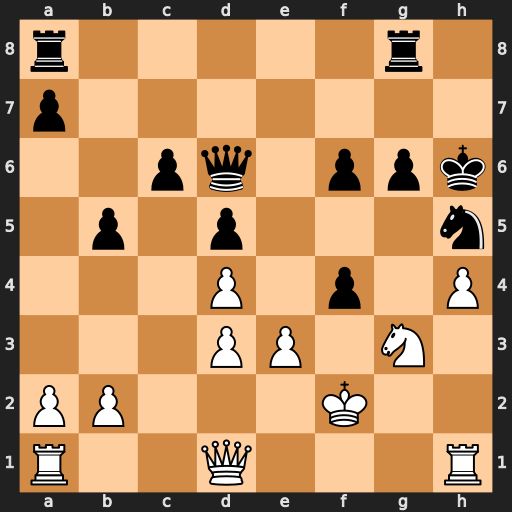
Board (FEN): r5r1/p7/2pq1ppk/1p1p3n/3P1p1P/3PP1N1/PP3K2/R2Q3R
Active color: w
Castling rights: -
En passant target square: -
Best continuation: Qxh5+ gxh5 Nf5+ Kh7 Nxd6